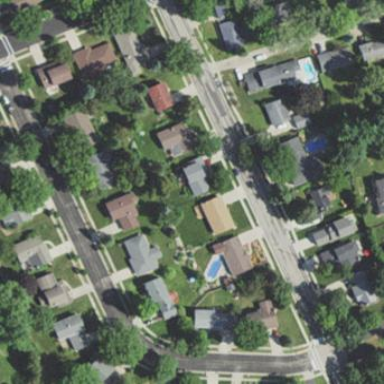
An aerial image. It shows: Residential neighbourhood.